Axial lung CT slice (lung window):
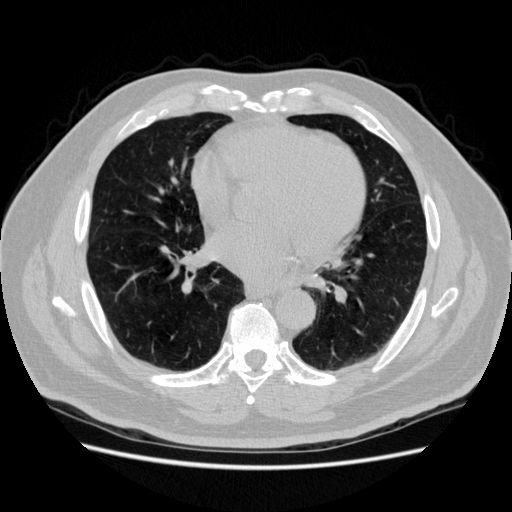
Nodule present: no